Brain MRI, t1w sequence, axial 2D slice.
Patient: age 35, sex F, weight 95 kg, height 1.95 m
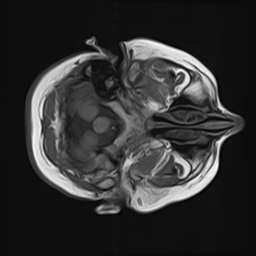